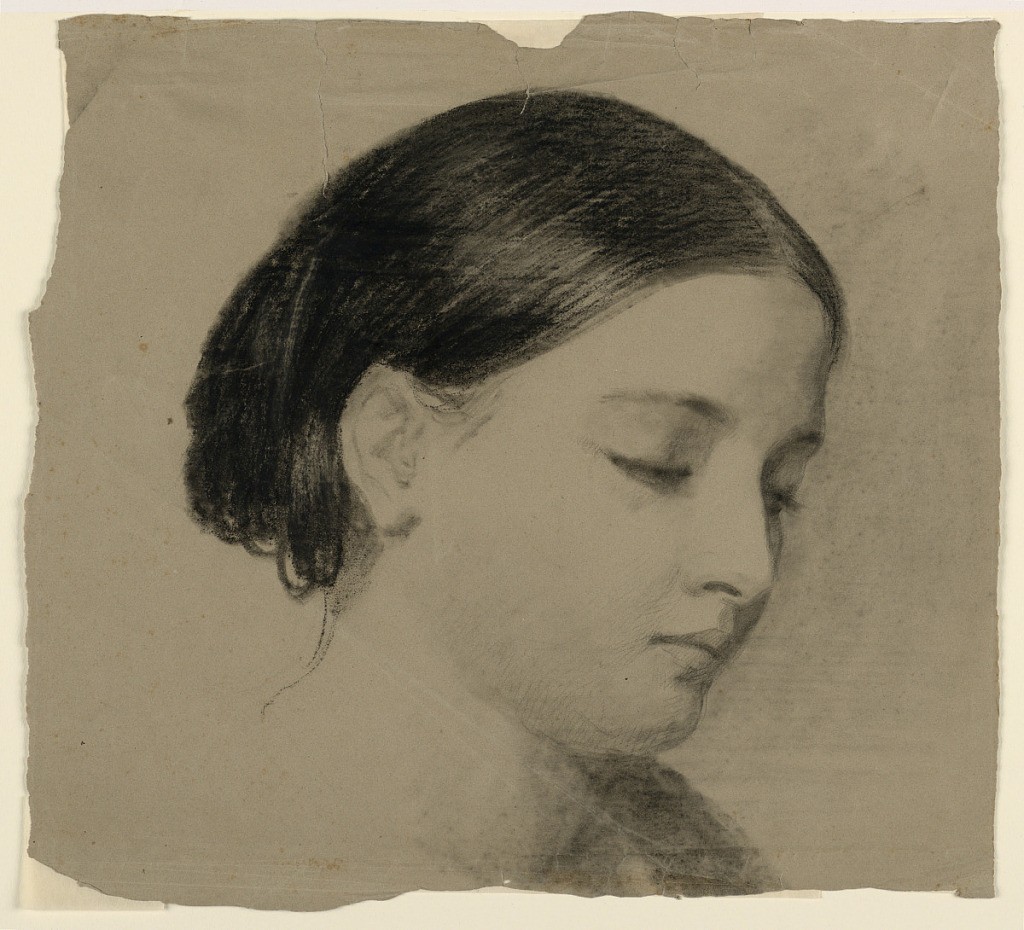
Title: The Artist's Wife Sophie
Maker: Daniel Huntington, American, 1816–1906
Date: ca. 1853
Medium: Black crayon on grey-brown wove paper
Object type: Drawing
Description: Portrait of a woman, probably Sophie Huntington, with her lowered head shown in right profile.